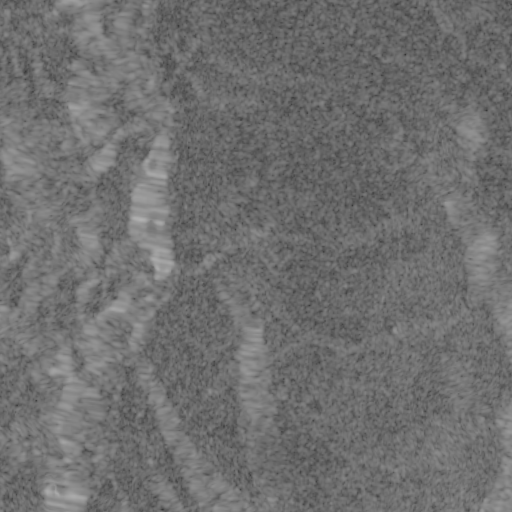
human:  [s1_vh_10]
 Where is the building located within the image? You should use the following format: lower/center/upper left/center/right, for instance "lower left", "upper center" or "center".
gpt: The building is located in the center left of the image.
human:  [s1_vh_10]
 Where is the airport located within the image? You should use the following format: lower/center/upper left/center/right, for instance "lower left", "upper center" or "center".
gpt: There is no airport in the image.

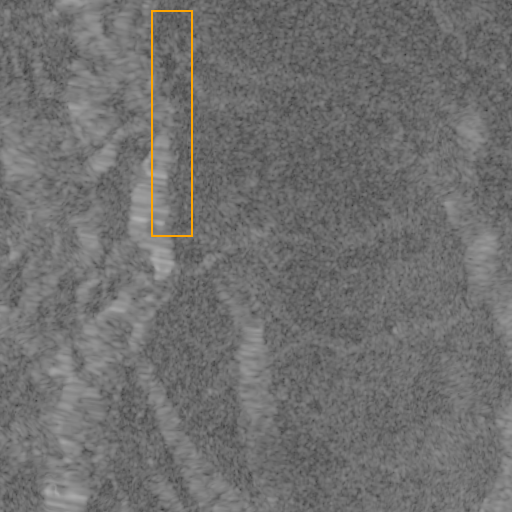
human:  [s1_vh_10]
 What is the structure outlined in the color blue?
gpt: There is no blue outline.
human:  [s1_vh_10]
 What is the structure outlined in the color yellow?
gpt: There is no structure outlined in yellow.